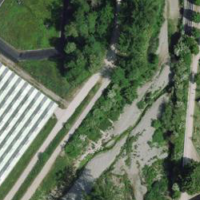
EUNIS habitat code: 23
Species observed at this site:
Corvus corone
Anas platyrhynchos
Sturnus vulgaris
Chloris chloris
Humulus lupulus
Aegithalos caudatus
Gallinago gallinago
Turdus merula
Gallinula chloropus
Parus major
Verbascum thapsus
Epilobium hirsutum
Saxicola rubicola
Falco tinnunculus
Motacilla alba